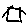
Label: house